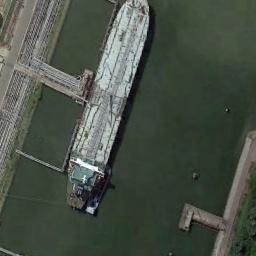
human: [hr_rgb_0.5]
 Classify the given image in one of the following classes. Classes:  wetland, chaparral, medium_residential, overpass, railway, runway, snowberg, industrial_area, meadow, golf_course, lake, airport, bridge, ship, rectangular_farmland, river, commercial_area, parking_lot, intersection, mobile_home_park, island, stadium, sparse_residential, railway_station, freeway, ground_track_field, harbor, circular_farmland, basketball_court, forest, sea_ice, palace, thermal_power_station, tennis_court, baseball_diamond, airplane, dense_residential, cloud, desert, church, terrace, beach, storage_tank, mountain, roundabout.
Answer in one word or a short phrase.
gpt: ship